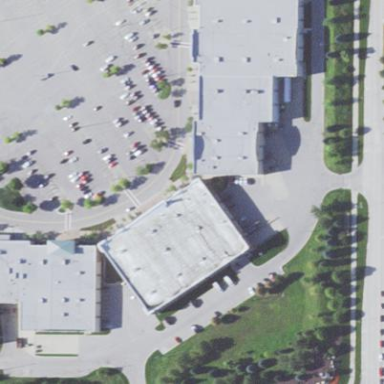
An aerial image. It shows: Building.